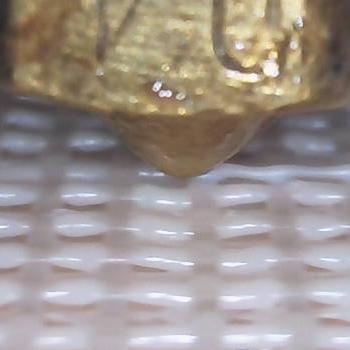
Flow rate: 37%